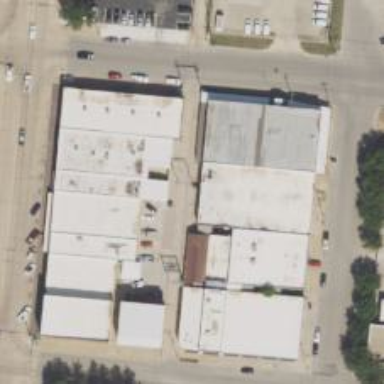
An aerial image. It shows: Commercial building.